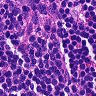
Metastatic tissue present: no